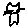
Label: cat